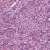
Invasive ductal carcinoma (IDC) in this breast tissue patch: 1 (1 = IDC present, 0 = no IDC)